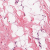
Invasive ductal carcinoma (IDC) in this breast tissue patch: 0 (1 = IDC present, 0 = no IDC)